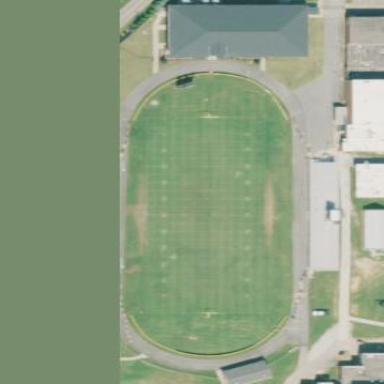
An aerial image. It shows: Pitch for American football.